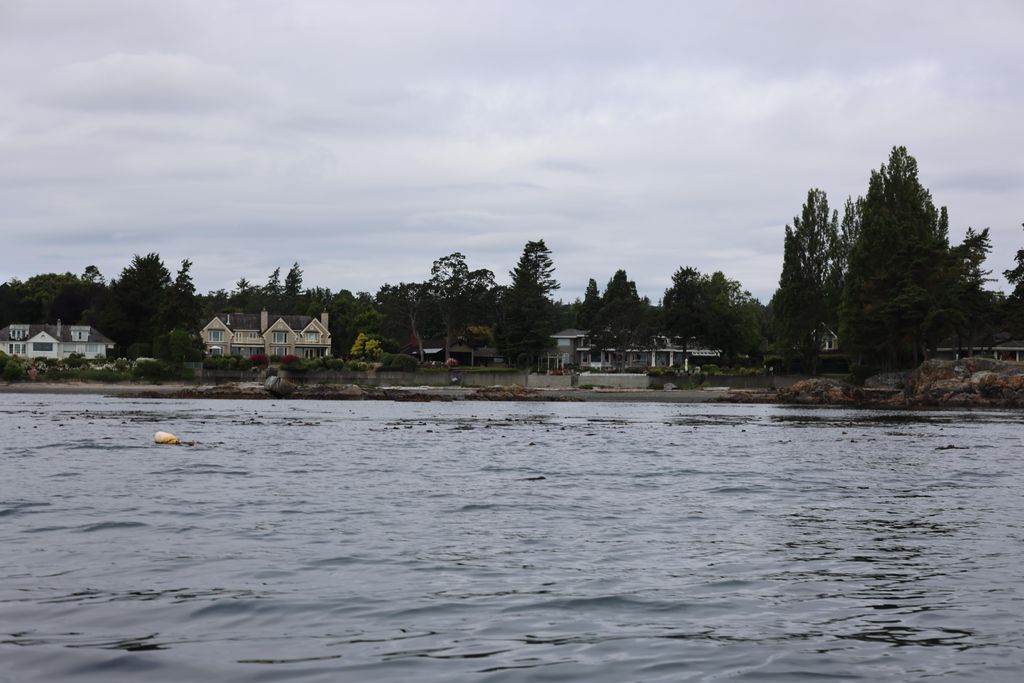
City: victoria